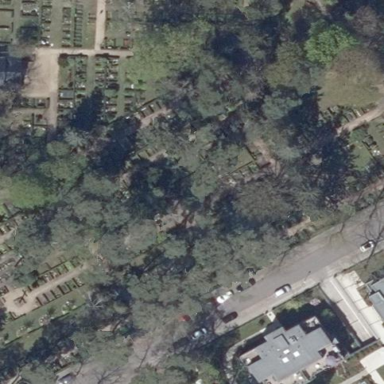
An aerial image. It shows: Cemetery surrounded by fence.